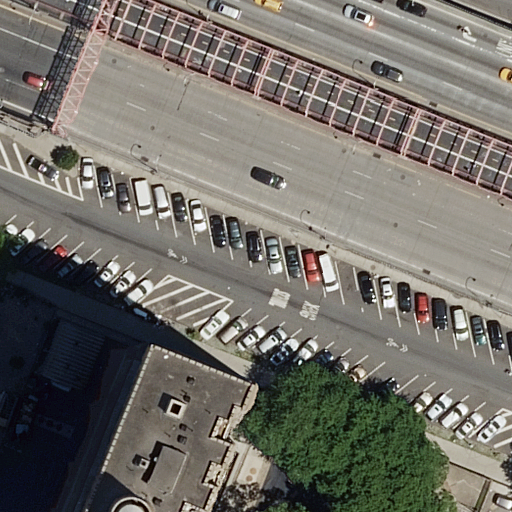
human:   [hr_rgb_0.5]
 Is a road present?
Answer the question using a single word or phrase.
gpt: yes

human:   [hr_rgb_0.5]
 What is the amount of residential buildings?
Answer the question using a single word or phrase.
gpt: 3

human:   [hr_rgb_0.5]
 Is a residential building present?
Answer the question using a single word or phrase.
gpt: yes

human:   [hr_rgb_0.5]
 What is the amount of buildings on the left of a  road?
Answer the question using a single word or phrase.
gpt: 3

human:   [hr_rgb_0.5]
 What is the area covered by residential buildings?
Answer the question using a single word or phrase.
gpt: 3579m2

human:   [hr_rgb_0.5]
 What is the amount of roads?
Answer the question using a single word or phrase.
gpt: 4

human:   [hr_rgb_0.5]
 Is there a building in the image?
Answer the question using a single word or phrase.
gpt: yes

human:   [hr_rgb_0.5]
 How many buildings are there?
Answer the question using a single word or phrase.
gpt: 3

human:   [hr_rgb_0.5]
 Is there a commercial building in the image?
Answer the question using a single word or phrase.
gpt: no

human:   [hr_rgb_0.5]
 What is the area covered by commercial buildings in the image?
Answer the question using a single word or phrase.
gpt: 0m2

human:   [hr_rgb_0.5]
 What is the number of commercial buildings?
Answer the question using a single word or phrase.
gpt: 0

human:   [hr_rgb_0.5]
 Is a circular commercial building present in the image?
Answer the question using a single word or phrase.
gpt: no

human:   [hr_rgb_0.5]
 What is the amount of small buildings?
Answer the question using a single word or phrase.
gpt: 1

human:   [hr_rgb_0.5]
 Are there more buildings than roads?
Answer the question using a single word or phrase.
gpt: no

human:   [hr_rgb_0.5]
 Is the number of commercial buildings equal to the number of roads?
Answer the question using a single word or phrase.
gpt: no

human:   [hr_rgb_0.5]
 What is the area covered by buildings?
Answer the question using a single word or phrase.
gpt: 3579m2

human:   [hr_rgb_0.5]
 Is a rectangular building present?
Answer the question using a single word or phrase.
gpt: yes

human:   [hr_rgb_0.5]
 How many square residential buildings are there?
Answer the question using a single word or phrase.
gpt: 0

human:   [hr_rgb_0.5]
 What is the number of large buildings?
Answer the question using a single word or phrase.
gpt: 1

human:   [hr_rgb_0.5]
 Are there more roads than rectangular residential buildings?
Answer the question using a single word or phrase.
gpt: yes

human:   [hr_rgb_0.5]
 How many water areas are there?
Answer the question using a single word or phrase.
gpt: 0

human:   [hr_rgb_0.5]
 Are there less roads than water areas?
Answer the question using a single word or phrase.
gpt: no

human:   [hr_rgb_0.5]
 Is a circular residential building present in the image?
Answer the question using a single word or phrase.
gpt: no

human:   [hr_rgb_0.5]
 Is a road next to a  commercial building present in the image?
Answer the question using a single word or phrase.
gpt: no

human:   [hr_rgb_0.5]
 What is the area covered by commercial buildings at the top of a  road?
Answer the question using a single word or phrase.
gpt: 0m2

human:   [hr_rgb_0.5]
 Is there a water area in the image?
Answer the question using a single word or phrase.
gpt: no

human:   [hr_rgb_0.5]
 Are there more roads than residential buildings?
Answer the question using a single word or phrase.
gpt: yes

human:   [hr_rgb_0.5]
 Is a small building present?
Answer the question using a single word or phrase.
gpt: yes

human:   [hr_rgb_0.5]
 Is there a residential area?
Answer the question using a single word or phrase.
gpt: no

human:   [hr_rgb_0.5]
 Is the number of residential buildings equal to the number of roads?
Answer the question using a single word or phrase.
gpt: no

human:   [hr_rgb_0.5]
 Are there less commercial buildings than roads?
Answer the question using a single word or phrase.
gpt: yes

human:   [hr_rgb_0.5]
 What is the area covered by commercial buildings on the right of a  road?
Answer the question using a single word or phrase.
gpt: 0m2

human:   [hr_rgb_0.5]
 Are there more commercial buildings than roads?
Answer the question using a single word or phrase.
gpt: no

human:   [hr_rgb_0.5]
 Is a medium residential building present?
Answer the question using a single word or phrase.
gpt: yes

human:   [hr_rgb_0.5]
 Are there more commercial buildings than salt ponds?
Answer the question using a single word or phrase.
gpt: no

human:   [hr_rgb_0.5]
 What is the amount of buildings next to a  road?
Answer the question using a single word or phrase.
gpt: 3

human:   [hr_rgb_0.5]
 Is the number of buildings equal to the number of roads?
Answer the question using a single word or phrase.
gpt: no

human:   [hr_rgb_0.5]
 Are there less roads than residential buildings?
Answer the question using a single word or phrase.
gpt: no

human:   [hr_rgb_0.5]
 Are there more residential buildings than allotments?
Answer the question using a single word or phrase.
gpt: yes

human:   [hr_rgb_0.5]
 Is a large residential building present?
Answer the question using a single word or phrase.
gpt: yes

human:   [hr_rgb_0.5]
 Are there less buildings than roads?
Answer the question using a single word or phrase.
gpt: yes

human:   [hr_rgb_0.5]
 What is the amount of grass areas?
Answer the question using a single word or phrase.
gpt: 0

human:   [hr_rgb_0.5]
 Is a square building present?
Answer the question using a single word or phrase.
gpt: no

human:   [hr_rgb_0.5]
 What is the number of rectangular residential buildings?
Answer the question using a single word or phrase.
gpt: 2

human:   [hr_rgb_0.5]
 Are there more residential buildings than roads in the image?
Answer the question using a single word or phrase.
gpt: no

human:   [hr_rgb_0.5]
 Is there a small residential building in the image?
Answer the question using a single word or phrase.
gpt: yes

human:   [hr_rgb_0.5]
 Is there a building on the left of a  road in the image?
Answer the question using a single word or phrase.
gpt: yes

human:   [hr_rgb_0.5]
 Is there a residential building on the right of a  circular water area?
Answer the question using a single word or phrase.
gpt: no

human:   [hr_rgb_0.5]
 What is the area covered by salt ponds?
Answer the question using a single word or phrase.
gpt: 0m2

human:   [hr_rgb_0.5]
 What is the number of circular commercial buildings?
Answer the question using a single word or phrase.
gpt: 0

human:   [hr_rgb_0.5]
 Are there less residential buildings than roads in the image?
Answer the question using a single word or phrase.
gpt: yes

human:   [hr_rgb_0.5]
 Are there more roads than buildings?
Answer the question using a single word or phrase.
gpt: yes

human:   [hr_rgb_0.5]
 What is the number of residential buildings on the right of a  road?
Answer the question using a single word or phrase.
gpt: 0

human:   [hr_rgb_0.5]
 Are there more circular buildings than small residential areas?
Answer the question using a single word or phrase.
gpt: no

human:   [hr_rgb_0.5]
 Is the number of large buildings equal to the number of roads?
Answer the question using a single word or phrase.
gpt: no

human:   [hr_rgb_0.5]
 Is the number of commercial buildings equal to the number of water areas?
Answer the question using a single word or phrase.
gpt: yes

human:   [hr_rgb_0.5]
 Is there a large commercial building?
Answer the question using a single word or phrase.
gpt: no

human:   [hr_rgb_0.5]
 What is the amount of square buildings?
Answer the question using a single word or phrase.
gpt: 0

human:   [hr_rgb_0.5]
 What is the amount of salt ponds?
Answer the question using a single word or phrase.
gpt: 0

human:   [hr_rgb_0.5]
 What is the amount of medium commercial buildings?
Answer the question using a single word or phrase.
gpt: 0

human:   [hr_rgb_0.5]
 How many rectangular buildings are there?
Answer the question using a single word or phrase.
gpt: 2

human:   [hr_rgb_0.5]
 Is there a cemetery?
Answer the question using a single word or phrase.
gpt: no

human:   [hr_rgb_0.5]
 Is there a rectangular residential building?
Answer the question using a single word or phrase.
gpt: yes

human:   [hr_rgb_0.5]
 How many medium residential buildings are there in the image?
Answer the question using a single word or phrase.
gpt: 1